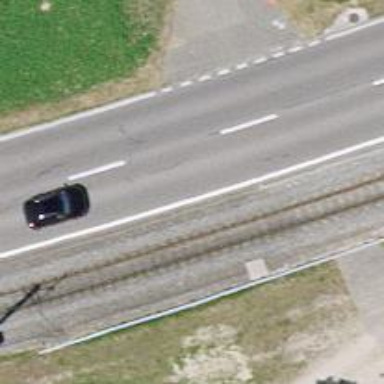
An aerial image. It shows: Guard rail as barrier.